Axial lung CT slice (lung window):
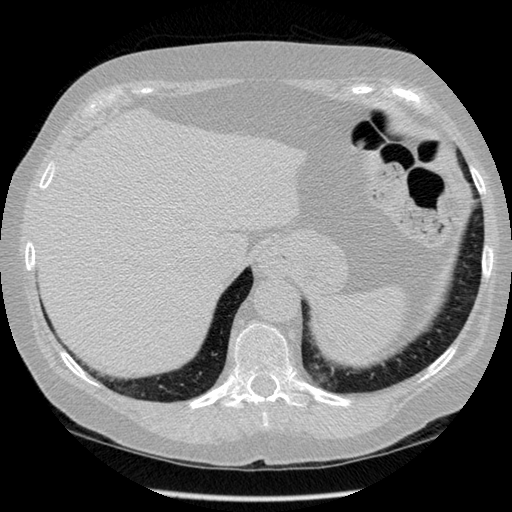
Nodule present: no